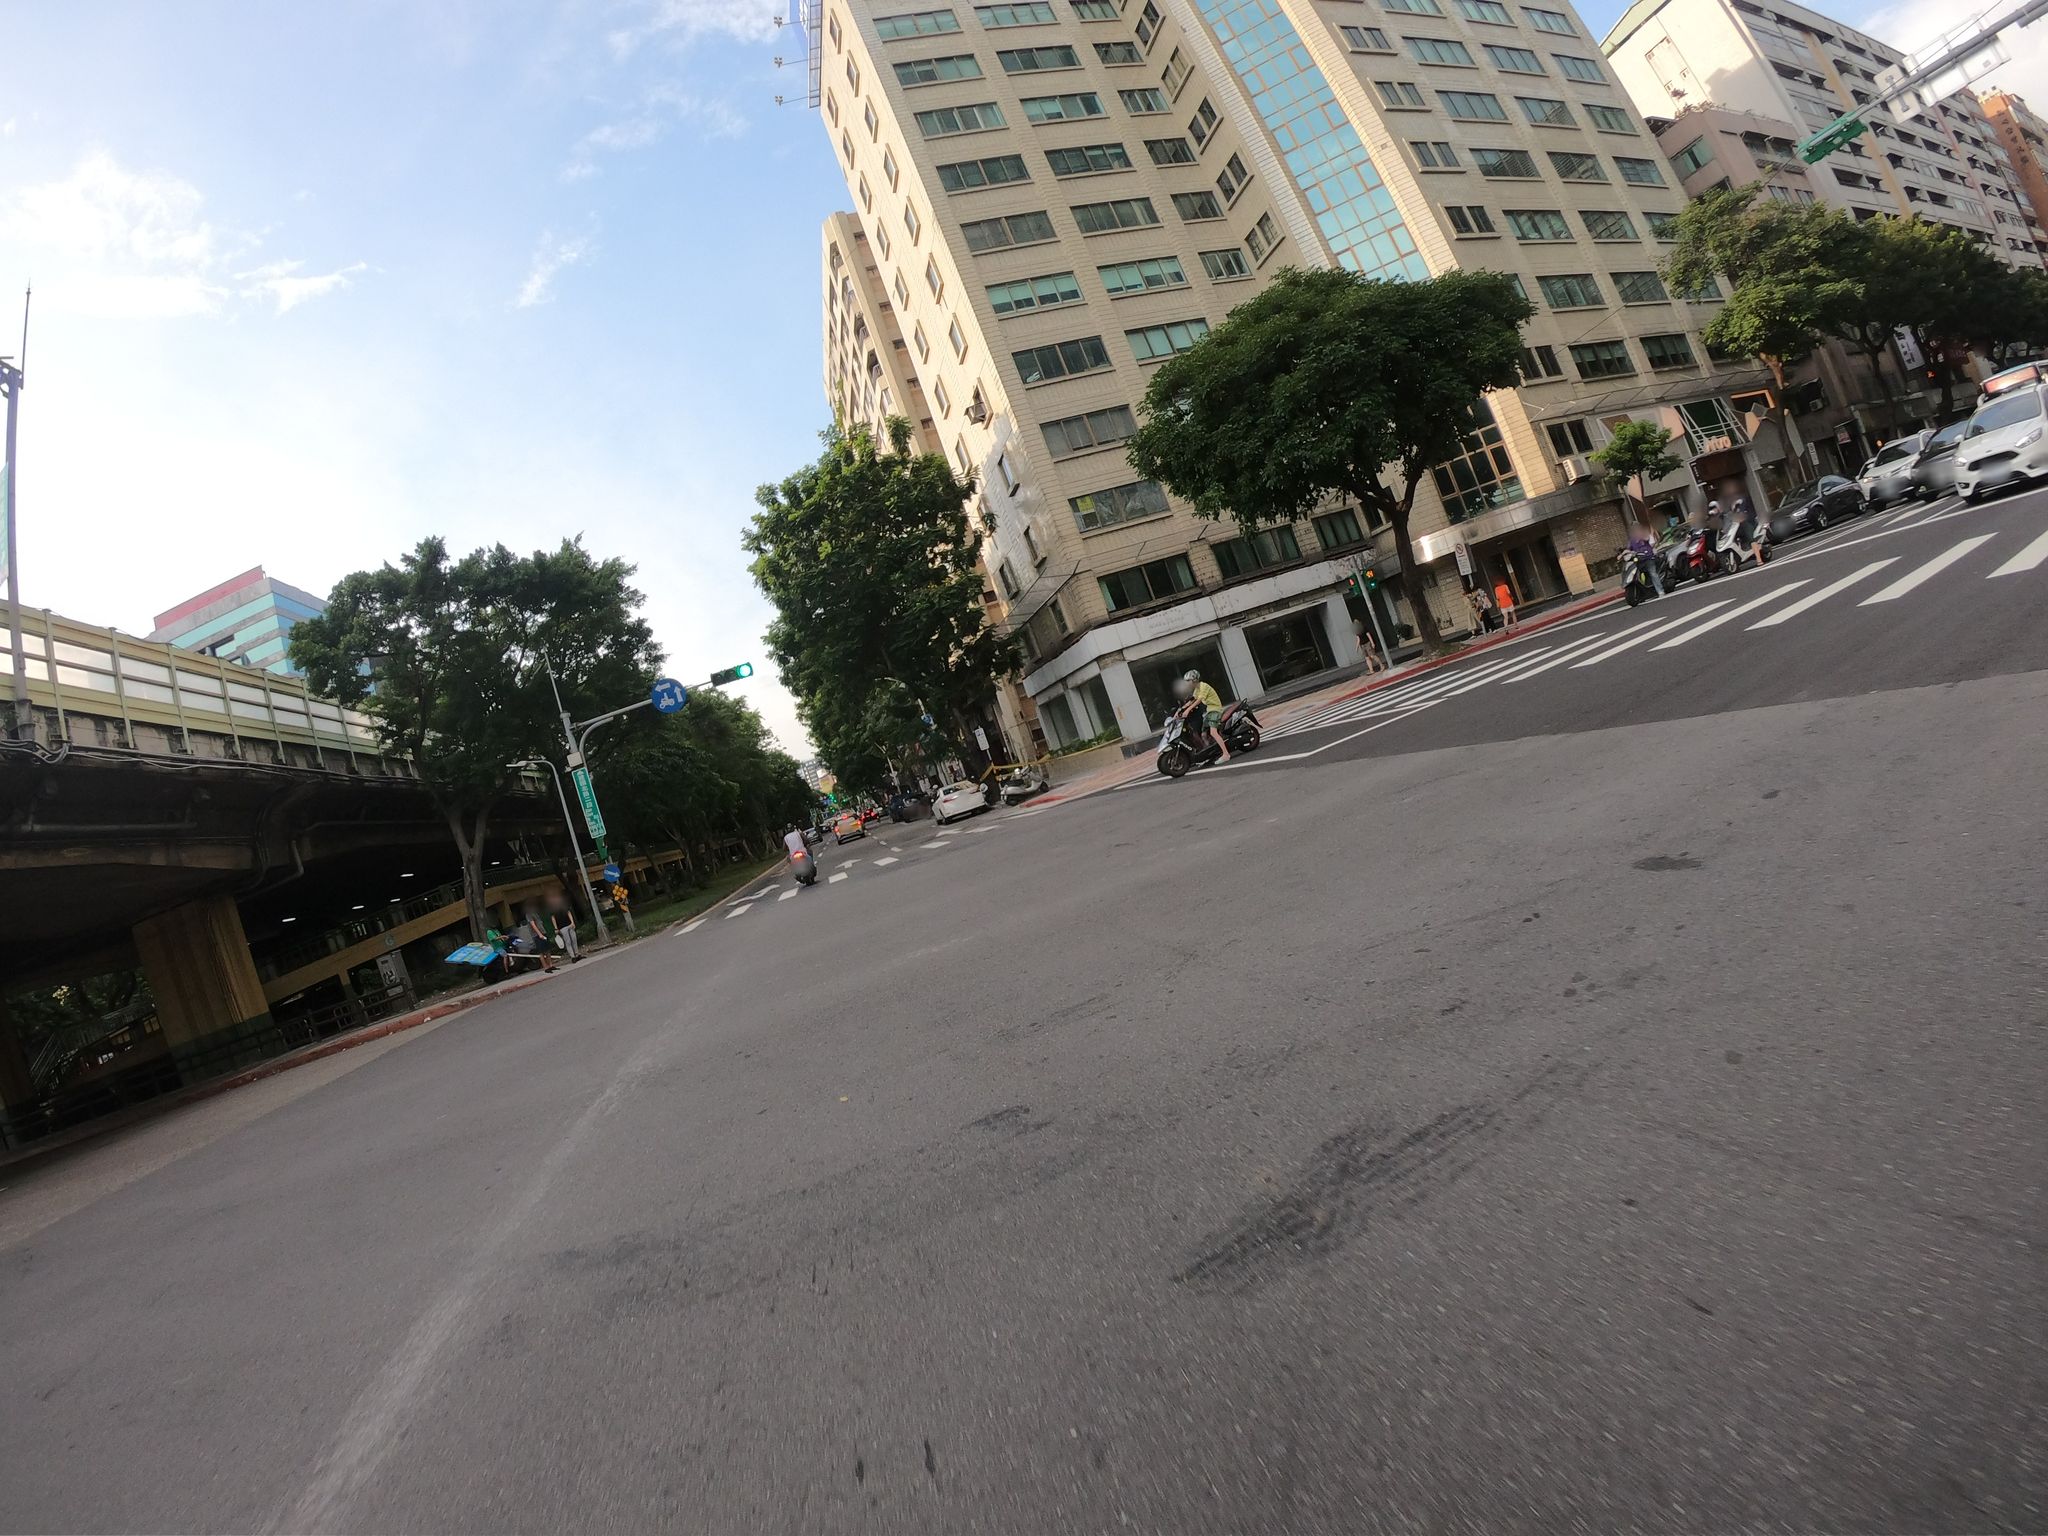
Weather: clear
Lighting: day
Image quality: good
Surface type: cycling surface
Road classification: tertiary
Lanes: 4
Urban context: urban centre
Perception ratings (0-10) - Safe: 3.06, Lively: 9.58, Beautiful: 7.57, Boring: 0.84, Depressing: 1.93, Wealthy: 5.19